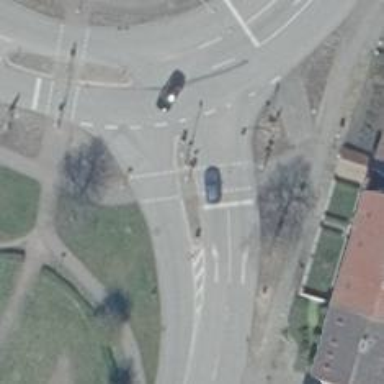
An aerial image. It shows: Secondary road with asphalt surface and cycle track on the right.